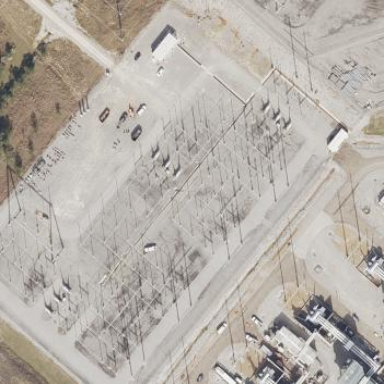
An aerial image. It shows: Power substation with transmission level designation. It is enclosed by fence.